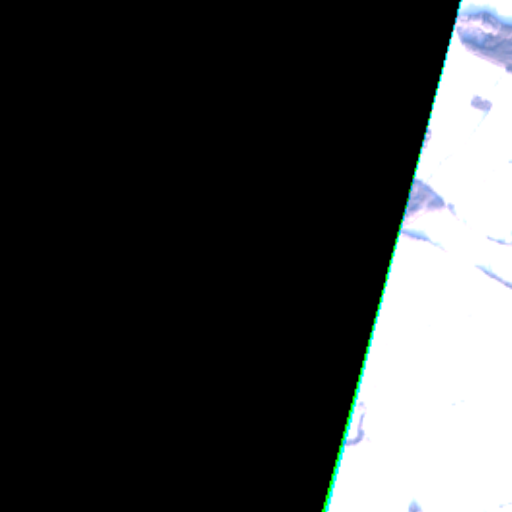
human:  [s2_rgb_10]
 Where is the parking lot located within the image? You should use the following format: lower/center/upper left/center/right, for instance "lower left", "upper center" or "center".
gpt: The parking lot is located in the upper right of the image.
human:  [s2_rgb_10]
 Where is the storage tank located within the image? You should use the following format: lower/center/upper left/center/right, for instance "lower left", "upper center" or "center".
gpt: The storage tank is located in the upper center of the image.
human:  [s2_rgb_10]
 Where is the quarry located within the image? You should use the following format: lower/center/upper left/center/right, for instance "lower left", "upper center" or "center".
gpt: There is no quarry in the image.